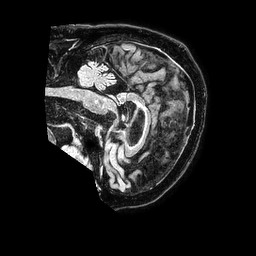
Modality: FLAIR
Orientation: sagittal
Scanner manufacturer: philips
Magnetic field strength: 1.5 T
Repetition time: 4.8 s
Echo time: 0.3 s